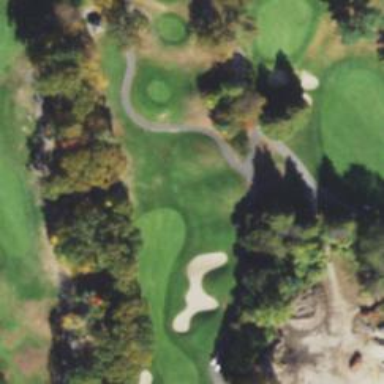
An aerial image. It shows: Path used for both walking and golf.